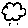
Label: cloud